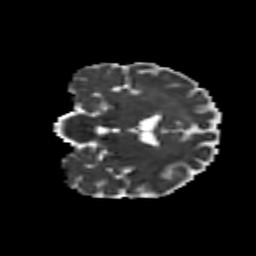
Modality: MD
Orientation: coronal
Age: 64
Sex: male
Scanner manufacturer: siemens
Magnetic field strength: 3 T
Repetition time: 8.6 s
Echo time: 0.095 s